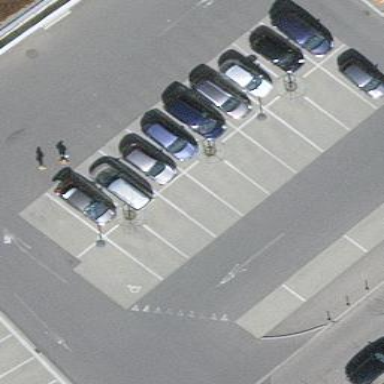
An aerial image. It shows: Parking area with surface.